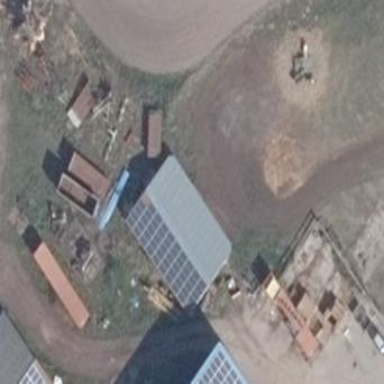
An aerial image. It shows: Farm auxiliary building.